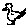
Label: bird